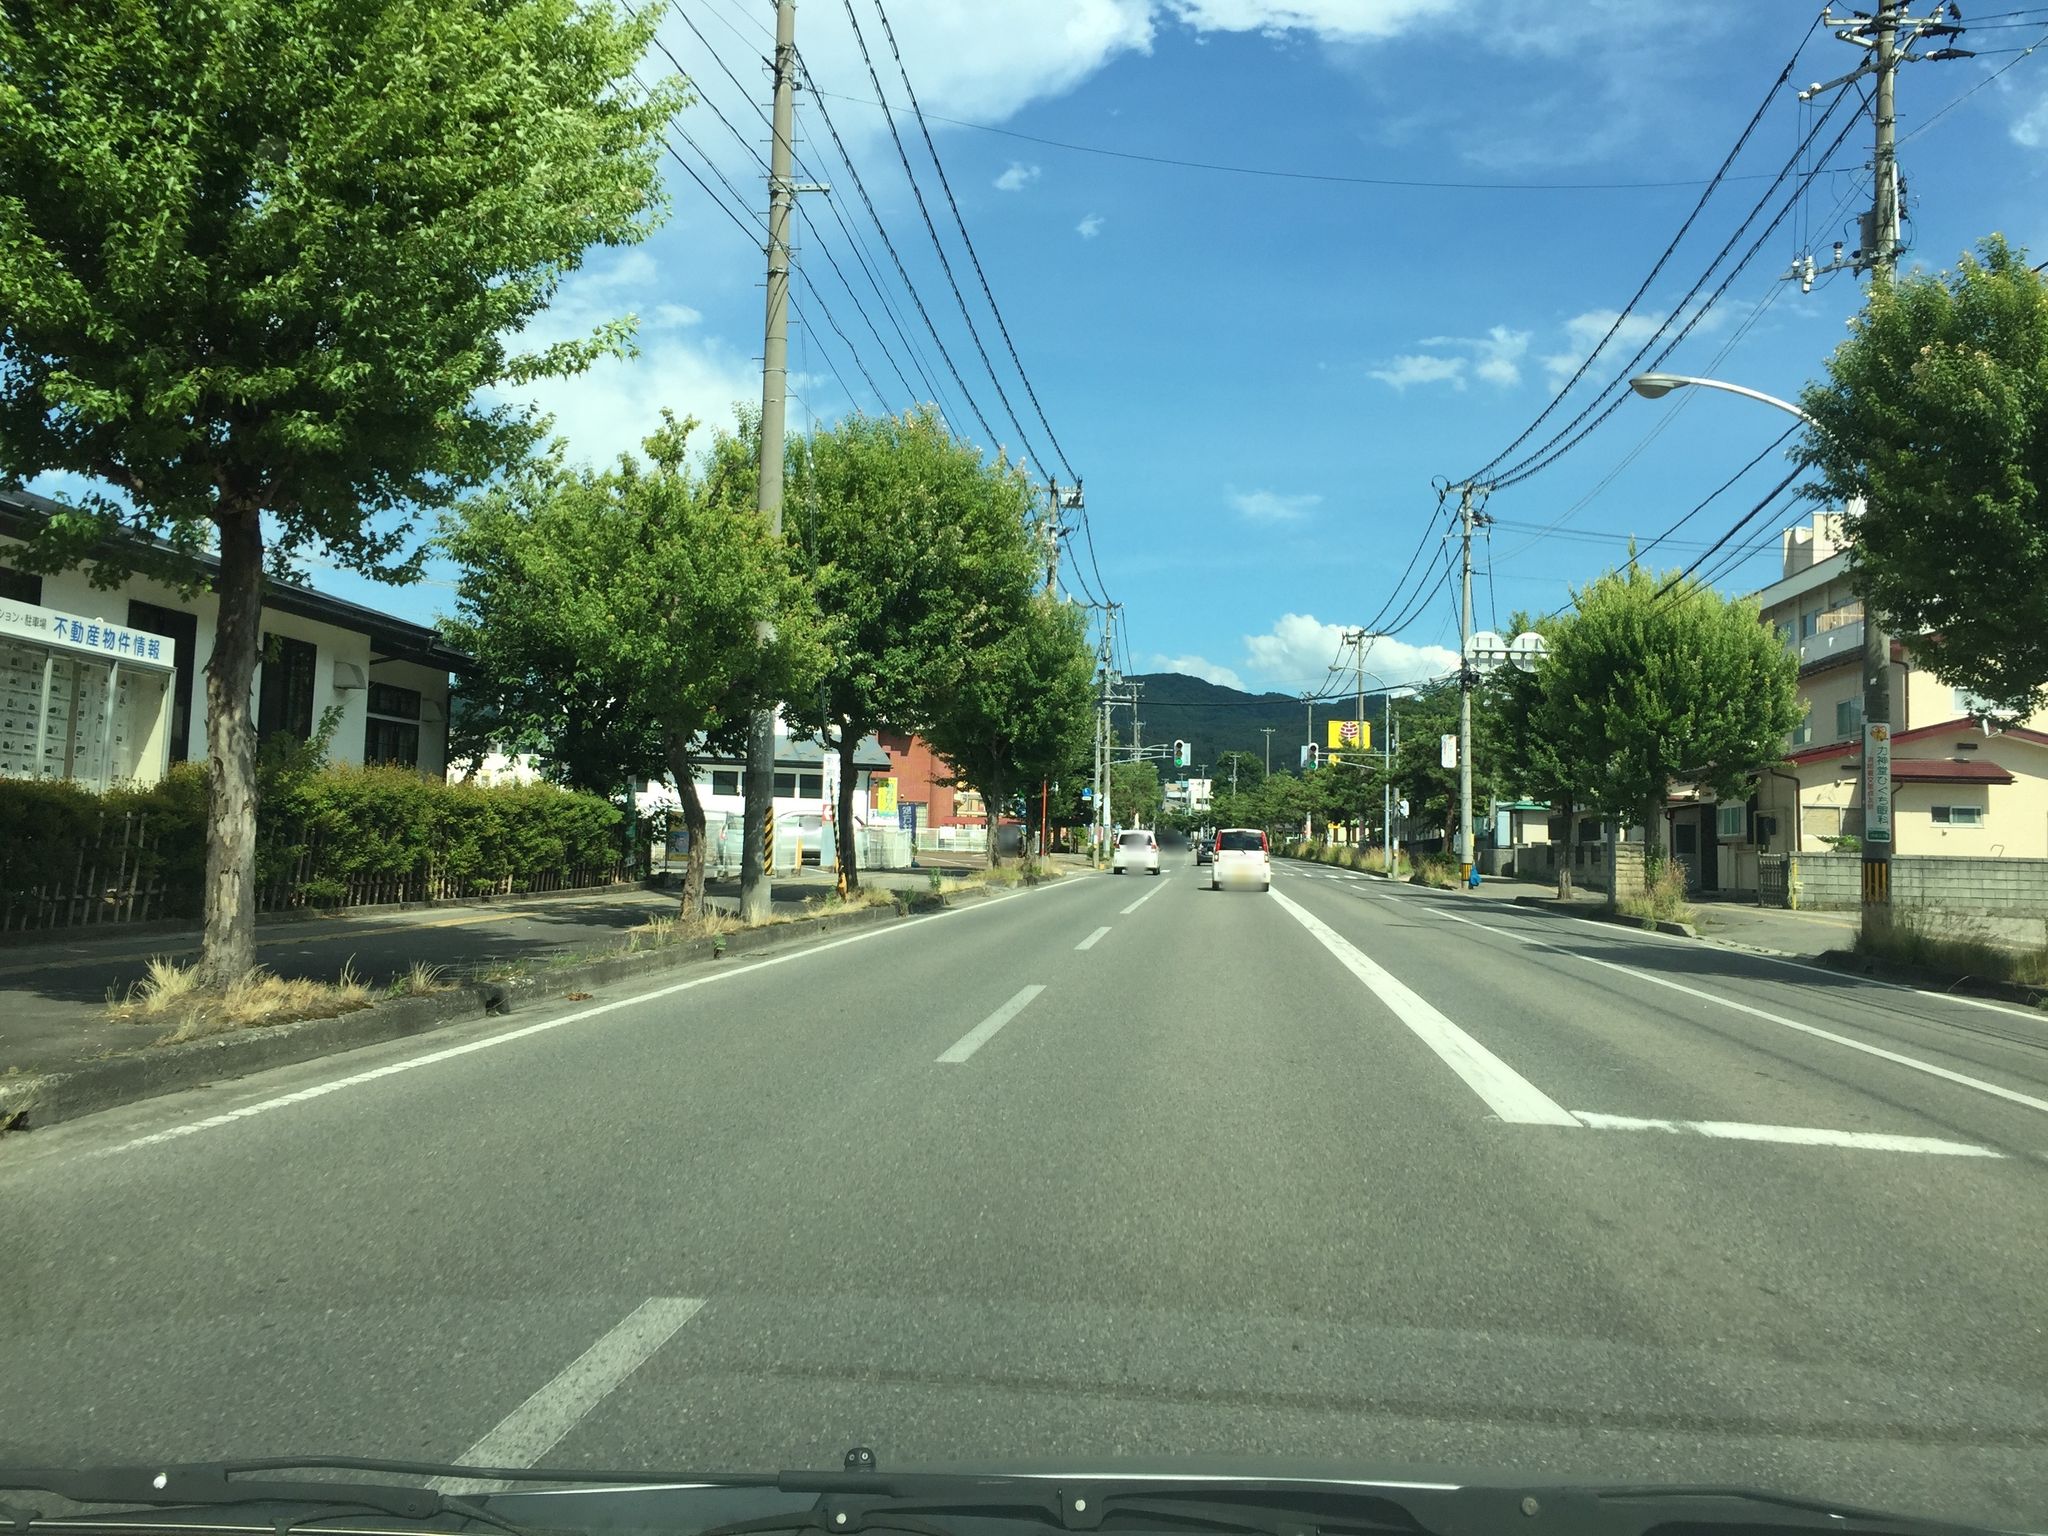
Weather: clear
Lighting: day
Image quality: good
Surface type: driving surface
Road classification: unclassified
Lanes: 4.0
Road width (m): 3.5
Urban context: urban centre
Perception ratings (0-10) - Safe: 3.4, Lively: 7.04, Beautiful: 6.43, Boring: 5.76, Depressing: 5.3, Wealthy: 1.25